Question: I hope that someone can help me here. I'm pretty new to Python and I got stuck with a For Loop to create a couple of time shifts for my datetime Series. Once I iterated over the shifts and want access the columns by name to calculate the percentage change, I get a Key Error.
Here is what my code looks like:
'''
i=1
x=50
for i in range (x):
df_data_1['visits_lag_',i] = df_data_1['visits'].shift(i)
'''
The output looks the following:
<URL>
Now, If I want to calculate or access one of the newly created columns, I receive a Key Error Message:
'''
df_data_1['percent_change_test'] =
(df_data_1['visits']/df_data_1['(visits_lag_, 1)'])*100
'''
It says:

Please, can anyone help me here, what I'm doing all wrong.
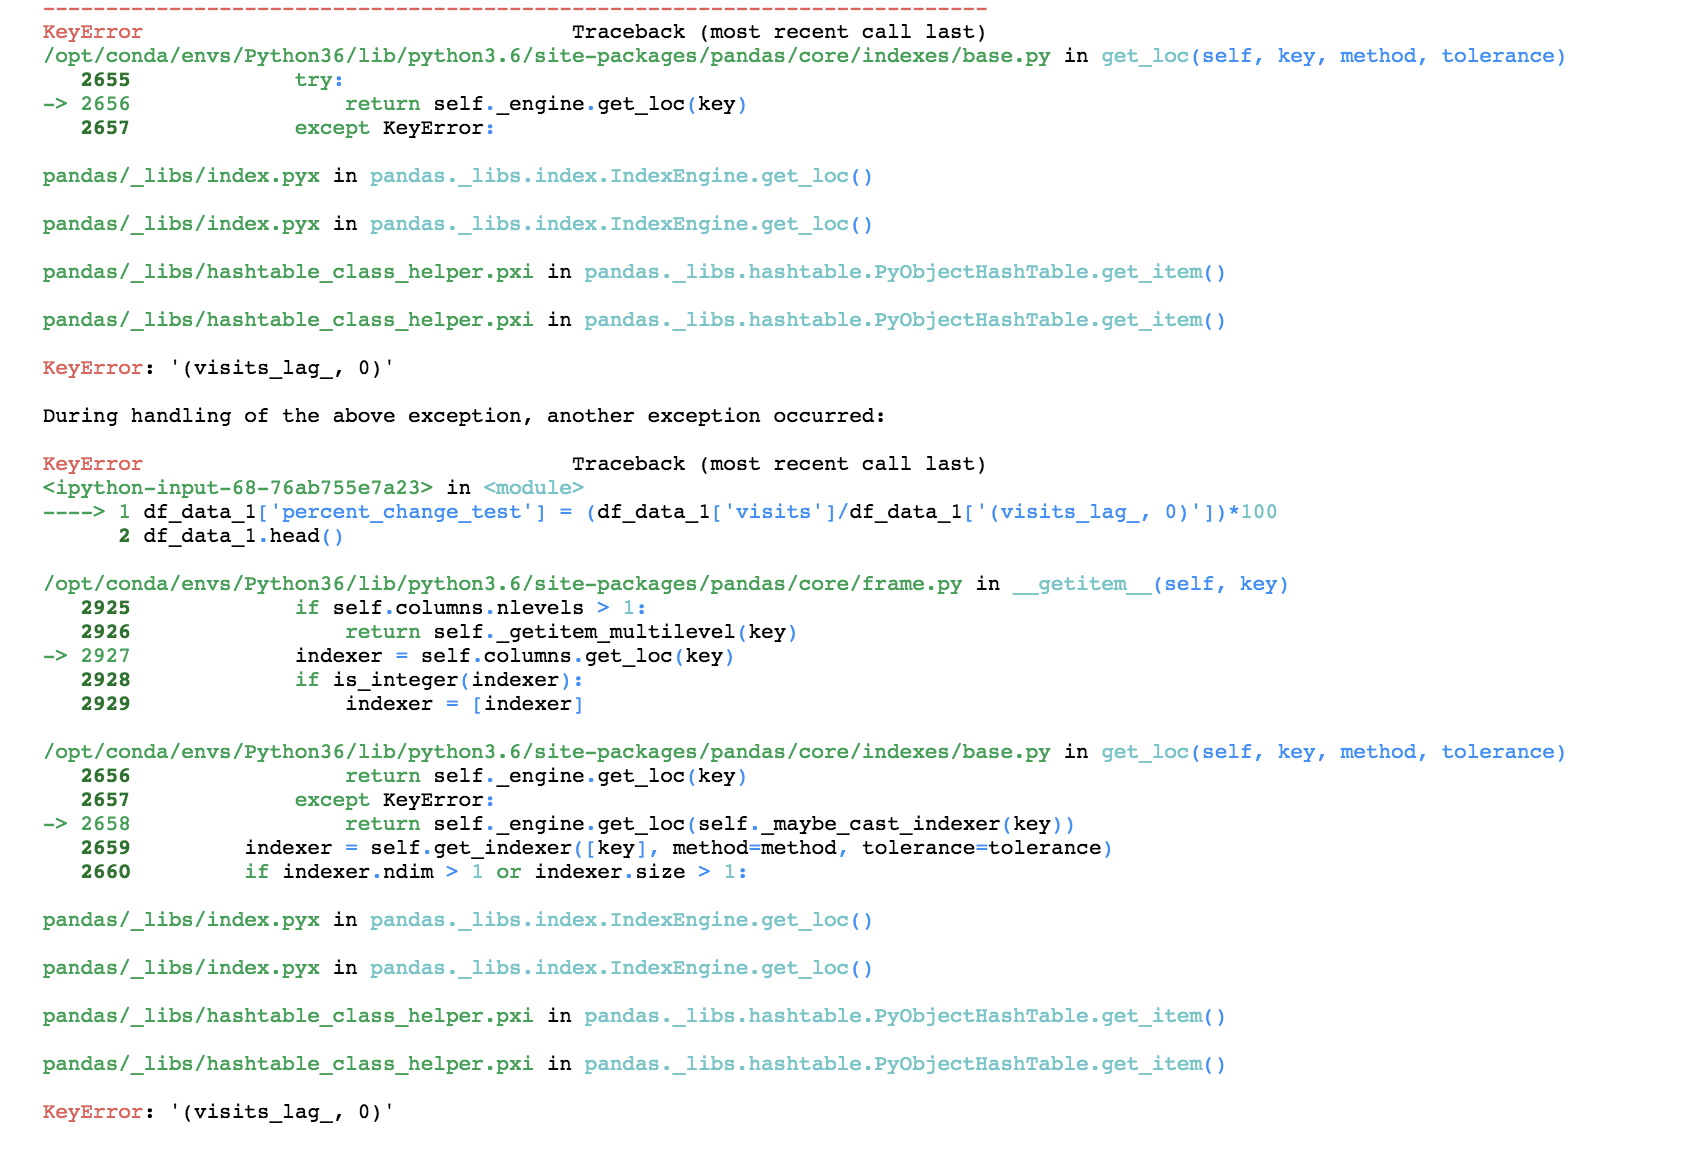
Answer: I think the problem is related to how you call the newly created column.
Instead of:
'''
df_data_1["(visits_lag_, 1)"]
'''
Try to do:
'''
df_data_1[("visits_lag_", 1)]
'''